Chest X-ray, AP view. Patient: 34 years old, sex M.
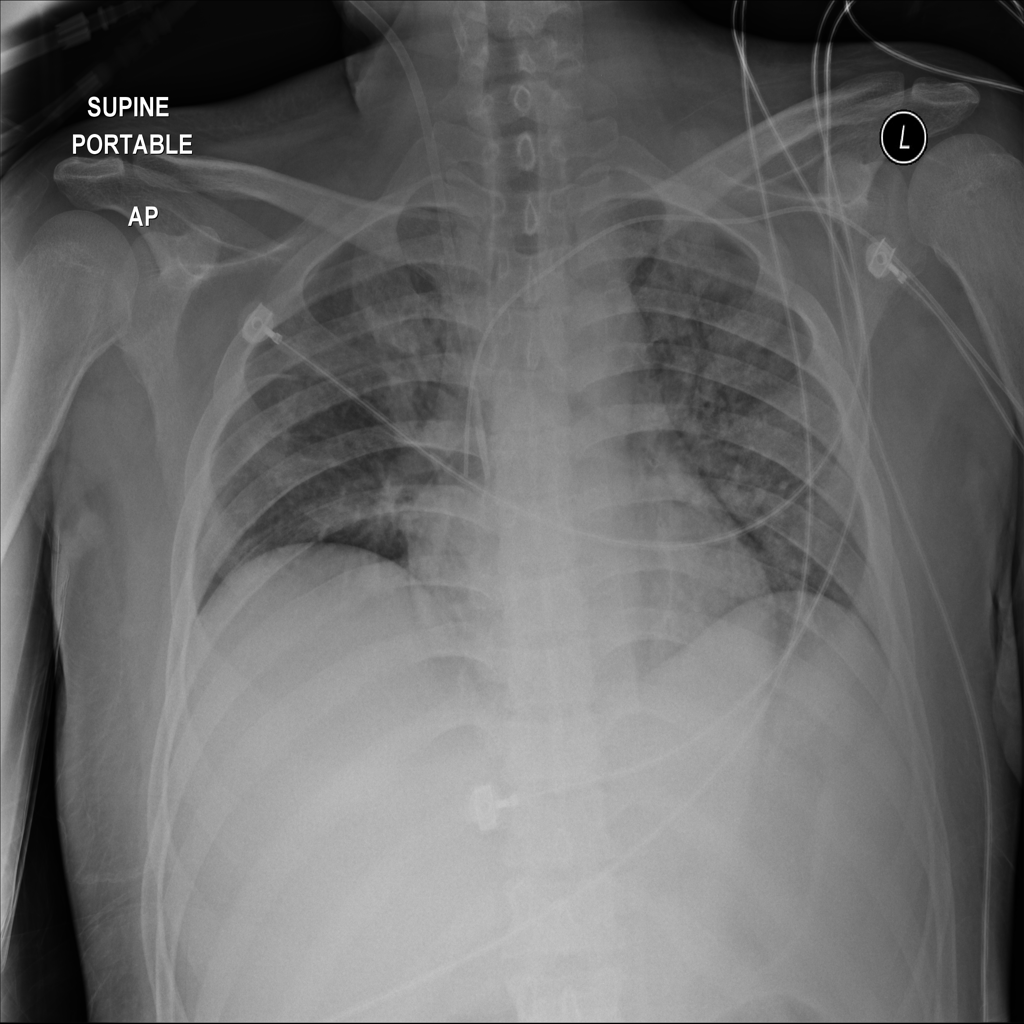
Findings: Pneumonia